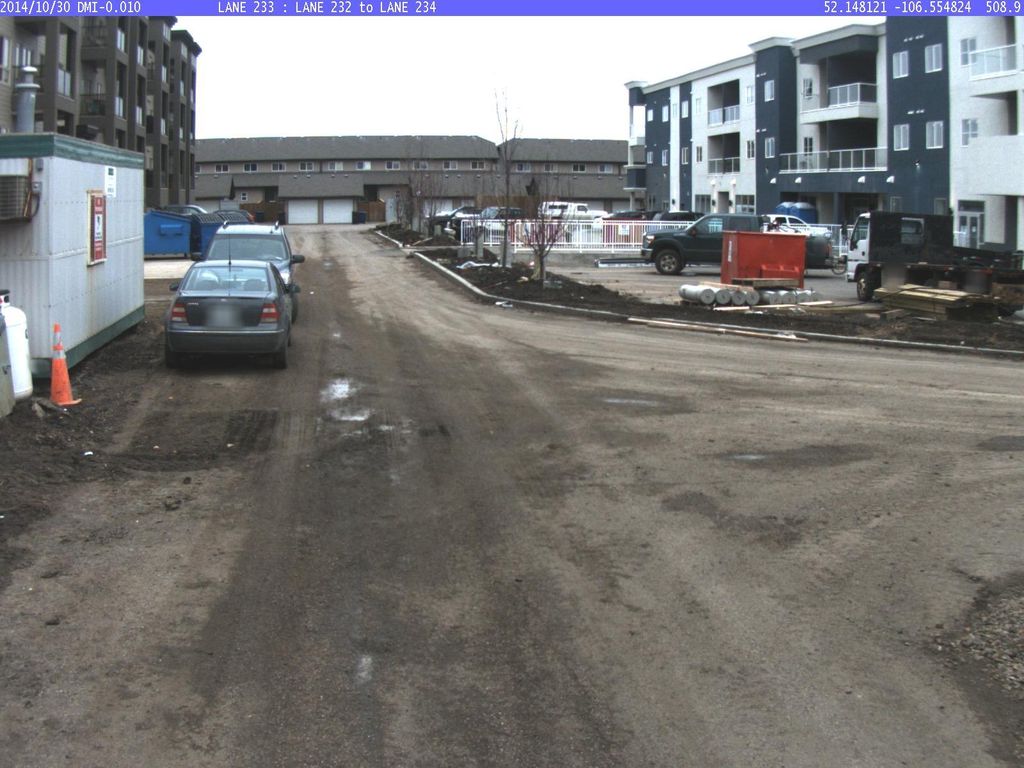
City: saskatoon